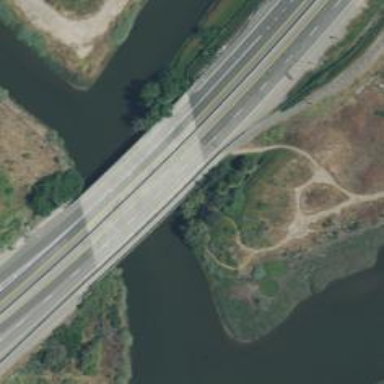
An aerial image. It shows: Beam-structured bridge on motorway.